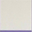
Piece: xx